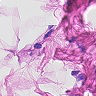
Metastatic tissue present: no